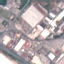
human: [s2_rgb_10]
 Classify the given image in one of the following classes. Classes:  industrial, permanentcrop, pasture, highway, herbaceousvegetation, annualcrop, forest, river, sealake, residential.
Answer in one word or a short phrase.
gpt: Industrial